Question: In Android, I want to use a custom 'ProgressDialog' box during login without a title and message. I'm having trouble getting it to work.
I want it like the following gif (notice no title or message):

How can I apply this in my code?
'''
<Progressbar
android:id="@+id/progressBar2"
android:layout_width="wrap_content"
android:layout_height="wrap_content"
android:indeterminateDrawable="@drawable/progress_custom"
android:indeterminateOnly="false" />
'''
This is my 'progress_custom.xml':
'''
<?xml version="1.0" encoding="utf-8"?>
<animated-rotate xmlns:android="http://schemas.android.com/apk/res/android"
android:pivotX="50%"
android:pivotY="50%" >
<shape
android:innerRadiusRatio="4"
android:shape="ring"
android:thicknessRatio="5.333"
android:useLevel="false" >
<size
android:height="18dip"
android:width="18dip" />
<gradient
android:centerColor="#886688cc"
android:centerY="0.50"
android:endColor="#ff6688cc"
android:startColor="#006688cc"
android:type="sweep"
android:useLevel="false" />
</shape>
</animated-rotate>
'''
I want it so that when I login, this ProgressDialog shows. Here is how I am using it:
'''
public class MainSerenaActivity extends Activity {
EditText uname;
EditText pass;
EditText server;
Button login;
String strUname;
String unamePass;
String strPass;
String strServer;
String strServer_fn;
String unamepass;
String uPass;
String encPass;
TextView reg_txt;
MyApplication app;
String passwde;
ProgressDialog pd;
CheckBox servercheck_btn;
@Override
public void onCreate(Bundle savedInstanceState) {
super.onCreate(savedInstanceState);
setContentView(R.layout.activity_main);
// getActionBar().setDisplayHomeAsUpEnabled(true);
uname = (EditText) findViewById(R.id.user_edt_lg);
pass = (EditText) findViewById(R.id.pass_edt_lg);
server = (EditText) findViewById(R.id.server);
login = (Button) findViewById(R.id.login);
servercheck_btn = (CheckBox) findViewById(R.id.checkBox1);
pd=(ProgressBar)findViewById(R.id.progressBar2);
login.setOnClickListener(new View.OnClickListener() {
@SuppressLint("ShowToast")
public void onClick(View v) {
strUname = uname.getText().toString().trim();
strPass = pass.getText().toString().trim();
MyApplication.setUserID(strUname);
MyApplication.setPassWord(strPass);
if (isInternetAvailable()) {
if ((uname.getText().toString()).equals("")
&& (pass.getText().toString()).equals("")) {
Toast toast = Toast.makeText(MainSerenaActivity.this,
"please enter username & password ",
Toast.LENGTH_LONG);
toast.show();
} else {
MyThread t = new MyThread(MainSerenaActivity.this, 0);
pd=ProgressDialog.show(MainSerenaActivity.this, "", "");
t.start();
Toast.makeText(MainSerenaActivity.this,
"Successfully login", Toast.LENGTH_SHORT)
.show();
uname.setText("");
pass.setText("");
server.setText("");
servercheck_btn.setChecked(false);
}
}
else {
Toast toast = Toast
.makeText(
MainSerenaActivity.this,
"No internet available.Please turn on the internet",
Toast.LENGTH_LONG);
toast.show();
}
}
});
}
public boolean isInternetAvailable() {
ConnectivityManager cm = (ConnectivityManager) getSystemService(Context.CONNECTIVITY_SERVICE);
NetworkInfo netInfo = cm.getActiveNetworkInfo();
if (netInfo != null && netInfo.isConnectedOrConnecting()) {
return true;
}
return false;
}
@Override
public boolean onCreateOptionsMenu(Menu menu) {
getMenuInflater().inflate(R.menu.activity_main, menu);
return true;
}
class MyThread extends Thread {
Context con;
int but;
Intent in;
MyThread(Context con, int but) {
this.con = con;
this.but = but;
}
public void run() {
try {
switch (but) {
case 0:
in = new Intent(MainSerenaActivity.this, Second_Btn.class);
if (servercheck_btn.isChecked()) {
if ((server.getText().toString()).equals("")) {
Toast toast = Toast.makeText(
MainSerenaActivity.this,
"please enter server ", Toast.LENGTH_SHORT);
toast.show();
} else {
strServer = server.getText().toString().trim();
strServer_fn = "https://" + strServer;
MyApplication.setServer(strServer_fn);
}
} else {
if ((server.getText().toString()).equals("")) {
strServer_fn = url;
MyApplication.setServer(strServer_fn);
} else {
strServer = server.getText().toString().trim();
strServer_fn = url;
MyApplication.setServer(strServer_fn);
}
}
startActivity(in);
break;
}
}
catch (Exception e) {
}
pd.dismiss();
}
}
}
'''
But the gif still shows with Title and message. I want just the spinner, how do I do this?
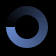
Answer: First of all make an class of the Activity indocator.create the constructor like below.
'''
public ActivityIndicator(Context context) {
super(context, android.R.style.Theme_Translucent_NoTitleBar_Fullscreen);
requestWindowFeature(Window.FEATURE_NO_TITLE);
getWindow().setFlags(WindowManager.LayoutParams.FLAG_FULLSCREEN, WindowManager.LayoutParams.FLAG_FULLSCREEN);
setContentView(R.layout.activityindicator_dialog);
setCancelable(true);
RelativeLayout main = (RelativeLayout) findViewById(R.id.main);
main.setLayoutParams(new LinearLayout.LayoutParams(LayoutParams.FILL_PARENT, LayoutParams.FILL_PARENT));
}
'''
now where ever you want to set the progress dialog then put the below code. You will be getting the progress dialog customized.
'''
private static ActivityIndicator activityIndicator;
public static void hideActivityViewer() {
if (activityIndicator != null) {
activityIndicator.dismiss();
}
}
public static void showActivityViewer(Context context) {
if (activityIndicator == null) {
activityIndicator = new ActivityIndicator(context);
}
activityIndicator.show();
}
public static void clearDialogs() {
activityIndicator = null;
}
'''
And xml of the activity indicator is like following
'''
<?xml version="1.0" encoding="utf-8"?>
<LinearLayout xmlns:android="http://schemas.android.com/apk/res/android"
android:layout_width="fill_parent" android:layout_height="fill_parent">
<RelativeLayout android:gravity="center"
android:layout_width="fill_parent" android:layout_height="fill_parent"
android:id="@+id/main" android:background="@drawable/overlay_bck">
<TextView android:text="@string/loading"
android:textSize="15sp" android:textColor="#FFFFFF" android:id="@+id/text"
android:textStyle="bold" android:layout_width="fill_parent"
android:layout_height="wrap_content" android:gravity="center_horizontal"></TextView>
<ProgressBar android:id="@+id/progress" android:layout_below="@+id/text"
style="@android:style/Widget.ProgressBar" android:layout_centerHorizontal="true"
android:layout_width="wrap_content" android:layout_height="wrap_content" />
</RelativeLayout>
'''